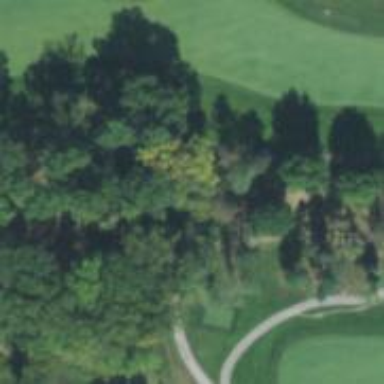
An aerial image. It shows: Path for both roads and golfers.